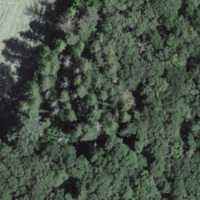
EUNIS habitat code: 41
Species observed at this site:
Ilex aquifolium